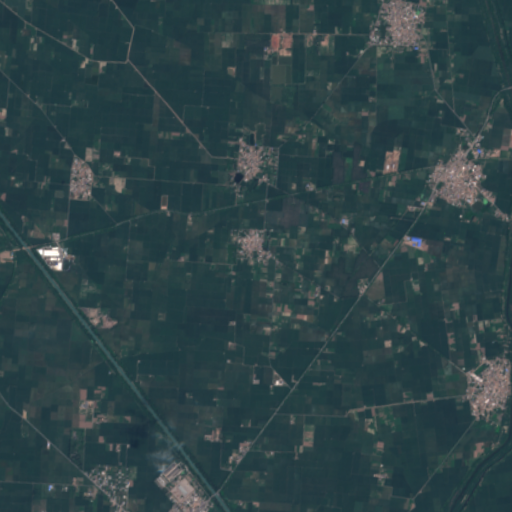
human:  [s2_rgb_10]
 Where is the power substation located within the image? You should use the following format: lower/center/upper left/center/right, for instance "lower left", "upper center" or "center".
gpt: The power substation is located in the lower left of the image.
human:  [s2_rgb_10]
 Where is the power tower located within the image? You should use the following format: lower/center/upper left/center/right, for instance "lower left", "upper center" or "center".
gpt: The power tower is located in the lower left of the image.
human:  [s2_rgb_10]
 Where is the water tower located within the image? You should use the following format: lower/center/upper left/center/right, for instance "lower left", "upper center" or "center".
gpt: The water tower is located in the upper right of the image.
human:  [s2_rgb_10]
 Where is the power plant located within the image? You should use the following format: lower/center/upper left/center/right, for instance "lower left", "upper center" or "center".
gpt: There is no power plant in the image.